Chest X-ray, AP view. Patient: 32 years old, sex F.
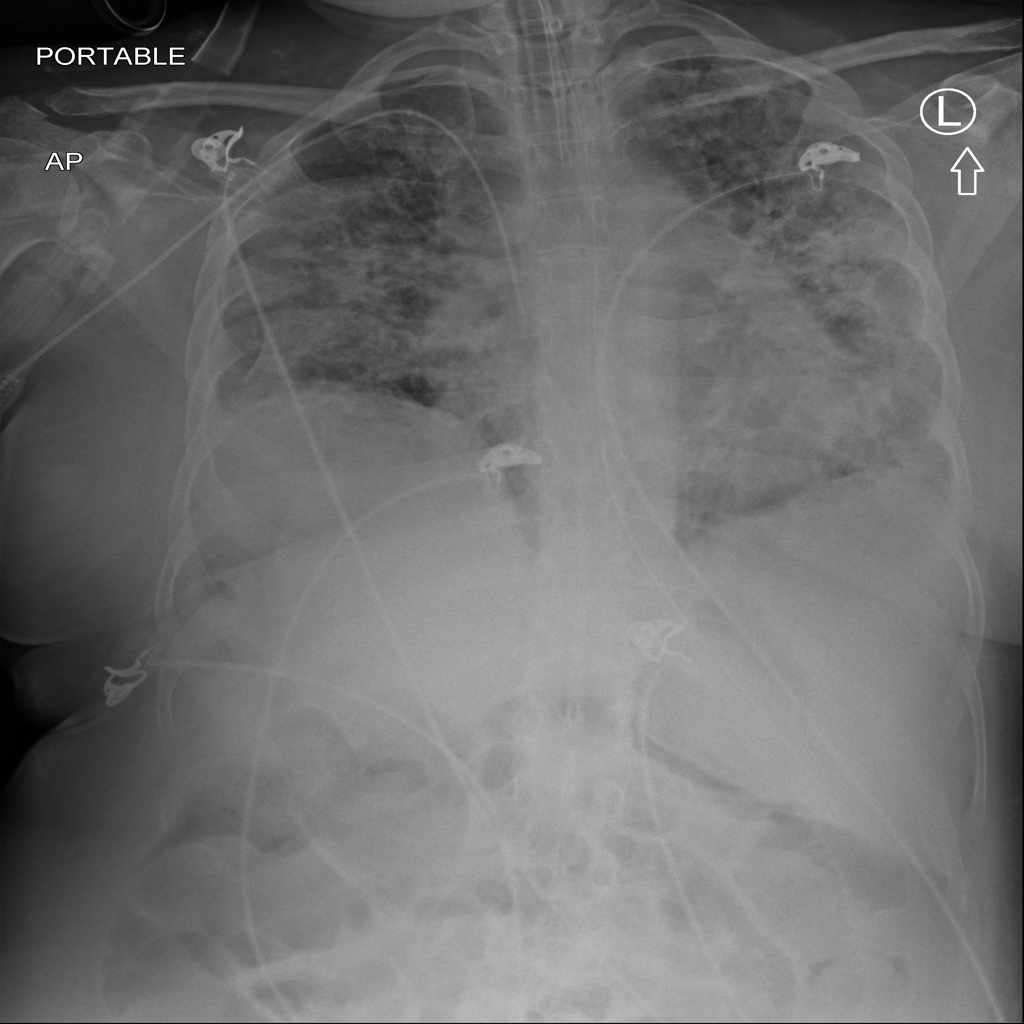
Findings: No Finding